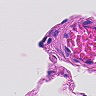
Metastatic tissue present: no